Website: apple
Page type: cross-sells
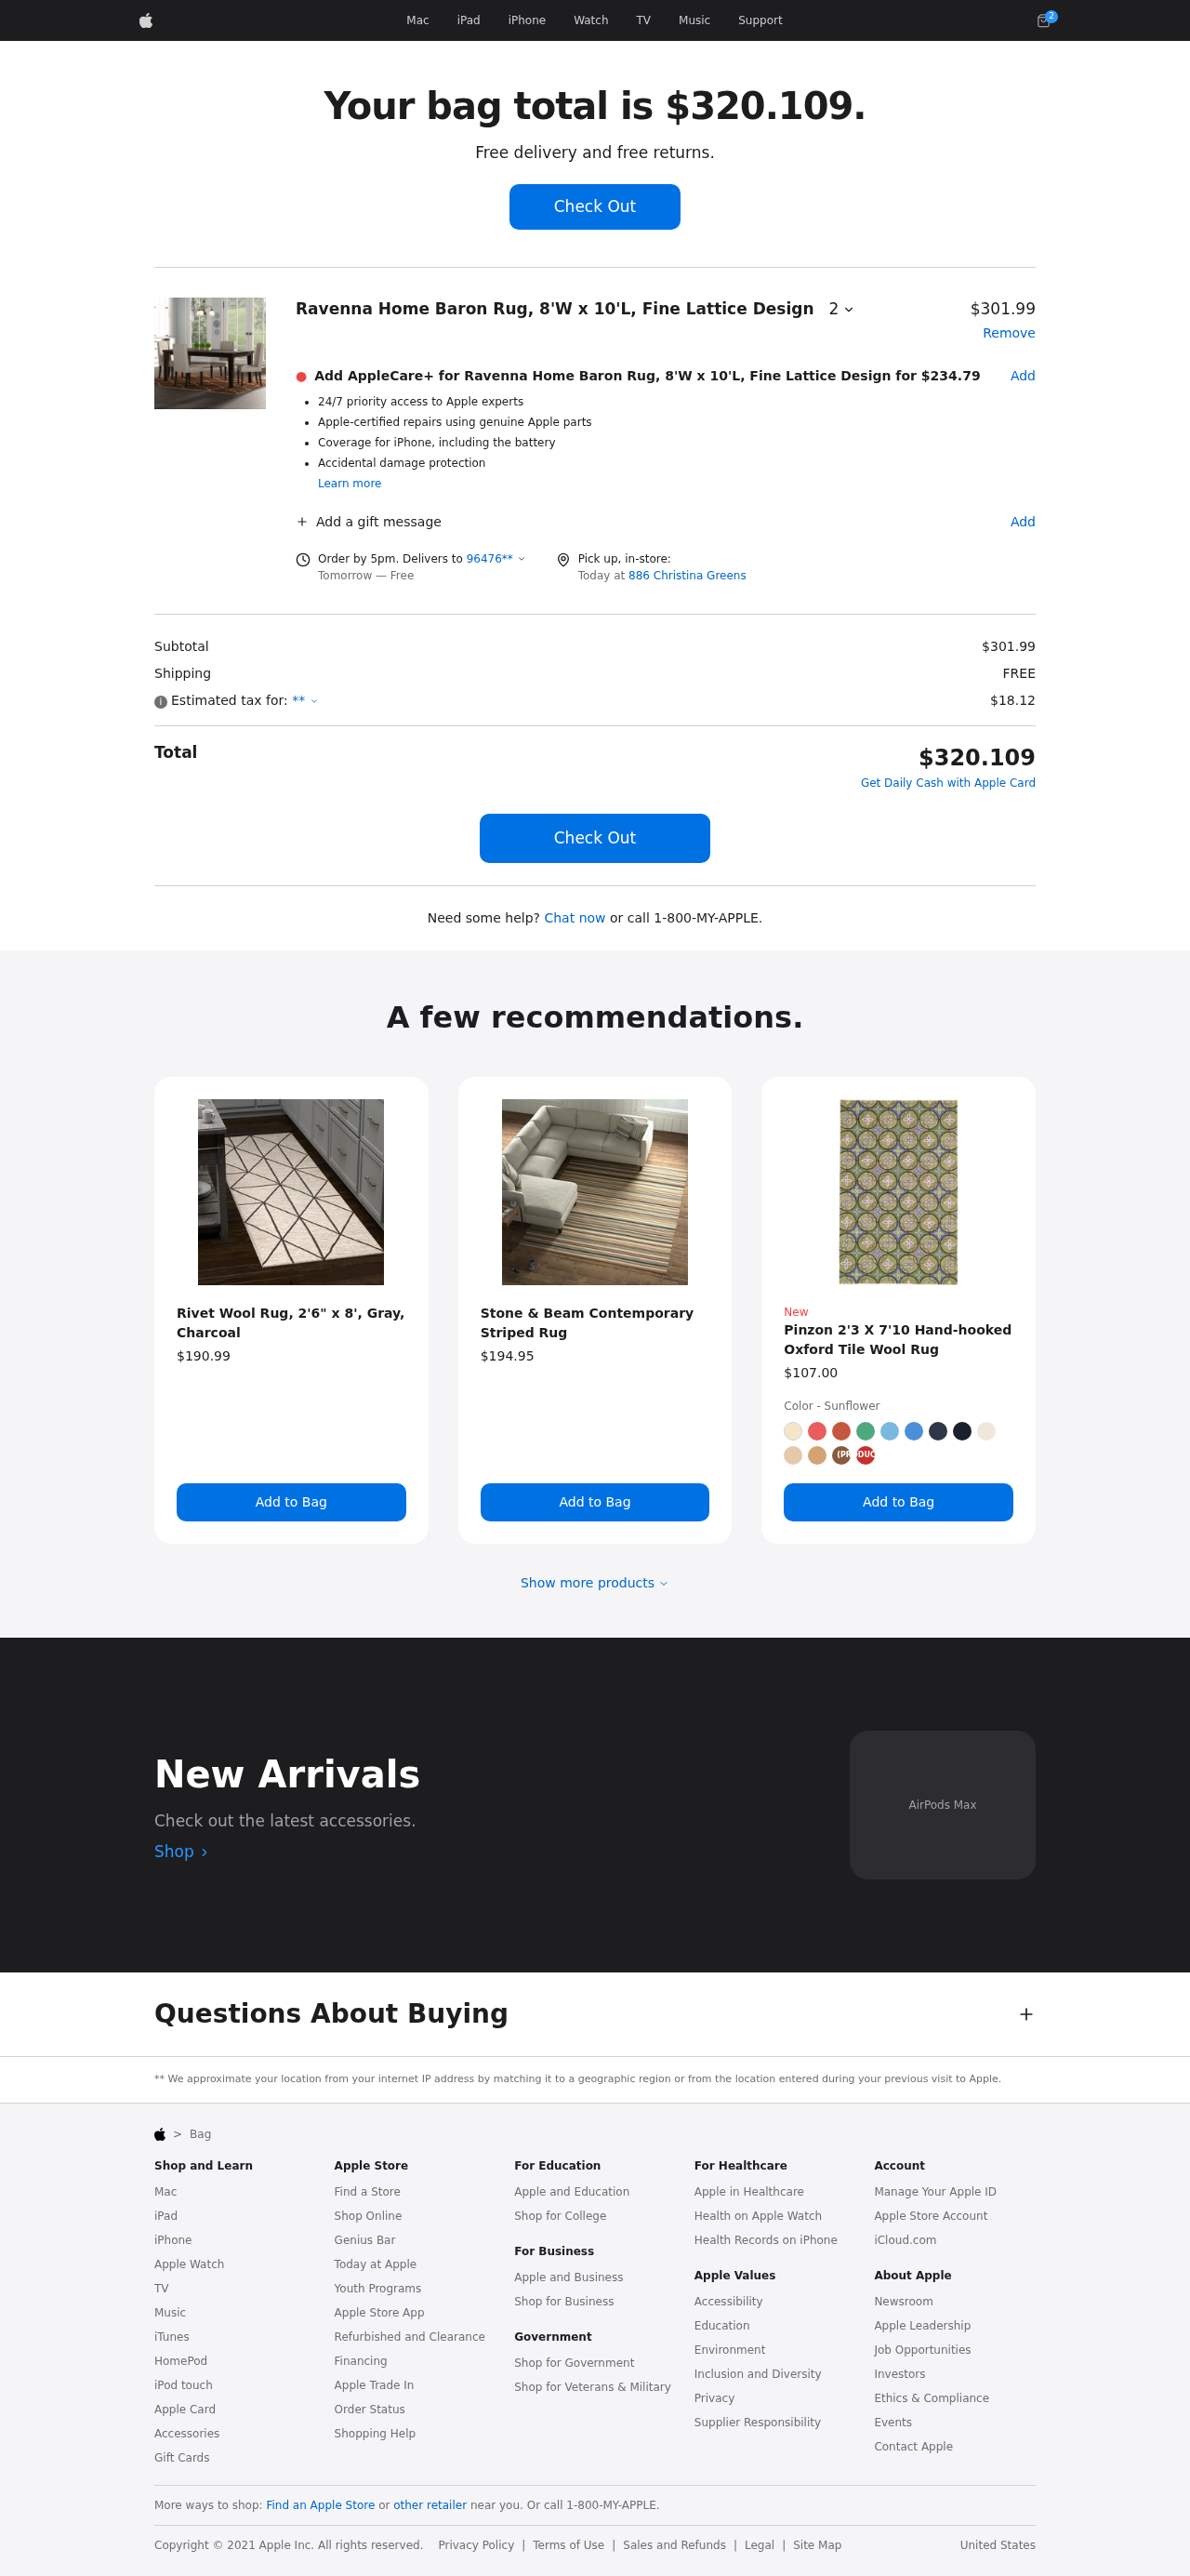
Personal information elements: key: PII_LOCATION1_STREET
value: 886 Christina Greens
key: PII_POSTCODE
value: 96476
Product elements: key: PRODUCT1_NAME
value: Ravenna Home Baron Rug, 8'W x 10'L, Fine Lattice Design
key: PRODUCT1_PRICE
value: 301.99
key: PRODUCT1_QUANTITY
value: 2
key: PRODUCT2_NAME
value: Rivet Wool Rug, 2'6" x 8', Gray, Charcoal
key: PRODUCT2_PRICE
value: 190.99
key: PRODUCT3_NAME
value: Stone & Beam Contemporary Striped Rug
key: PRODUCT3_PRICE
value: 194.95
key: PRODUCT4_NAME
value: Pinzon 2'3 X 7'10 Hand-hooked Oxford Tile Wool Rug
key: PRODUCT4_PRICE
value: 107
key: PRODUCT5_PRICE
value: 234.79
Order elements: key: ORDER_NUM_ITEMS
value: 2
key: ORDER_TOTAL
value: $320.109
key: ORDER_TOTAL
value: Your bag total is $320.109.
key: ORDER_DELIVERY_DATE
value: Tomorrow — Free
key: ORDER_SUBTOTAL
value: $301.99
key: ORDER_SHIPPING_COST
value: FREE
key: ORDER_TAX
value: $18.12